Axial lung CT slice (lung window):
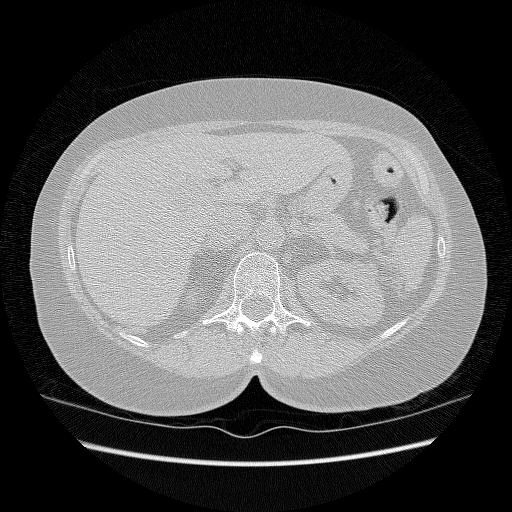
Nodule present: no